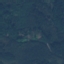
Label: Forest